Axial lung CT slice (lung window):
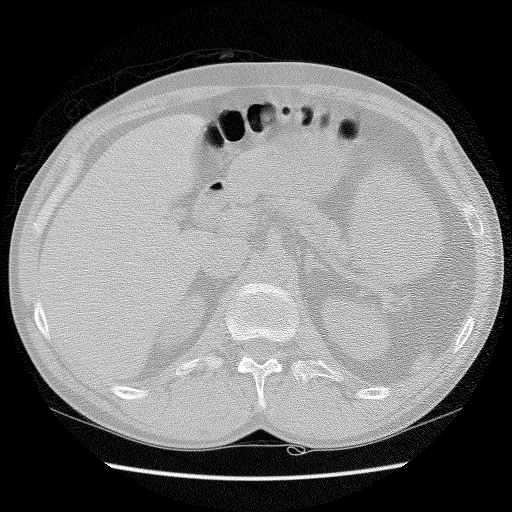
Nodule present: no